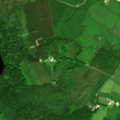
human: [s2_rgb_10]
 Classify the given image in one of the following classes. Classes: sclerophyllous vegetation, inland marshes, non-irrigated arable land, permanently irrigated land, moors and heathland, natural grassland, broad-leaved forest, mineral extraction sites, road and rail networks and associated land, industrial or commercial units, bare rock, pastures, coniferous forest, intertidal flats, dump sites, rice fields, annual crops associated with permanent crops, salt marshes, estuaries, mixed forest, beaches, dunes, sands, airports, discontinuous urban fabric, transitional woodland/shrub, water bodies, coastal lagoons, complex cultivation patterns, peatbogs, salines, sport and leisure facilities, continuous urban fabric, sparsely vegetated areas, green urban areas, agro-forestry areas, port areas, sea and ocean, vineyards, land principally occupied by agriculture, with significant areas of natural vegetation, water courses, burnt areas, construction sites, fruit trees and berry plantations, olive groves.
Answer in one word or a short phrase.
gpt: pastures, land principally occupied by agriculture, with significant areas of natural vegetation, broad-leaved forest, coniferous forest, water bodies